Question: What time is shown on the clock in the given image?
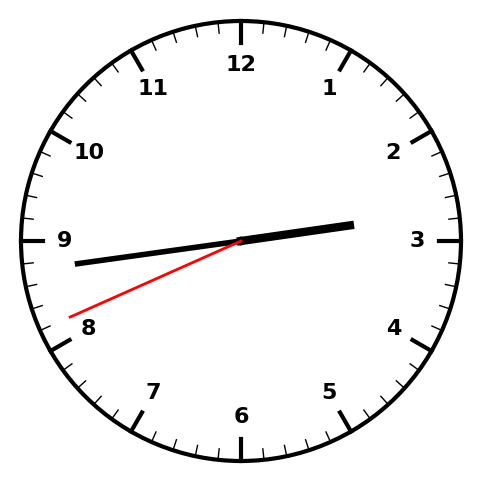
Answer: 02:43:41